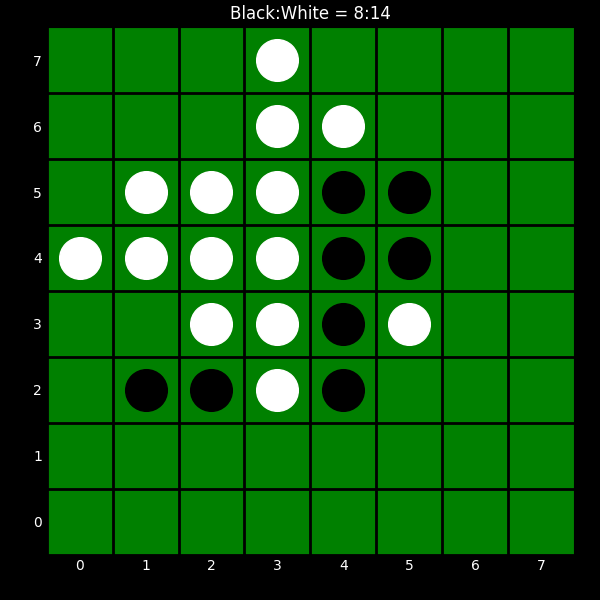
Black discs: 8
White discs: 14